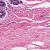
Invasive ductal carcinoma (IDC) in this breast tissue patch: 0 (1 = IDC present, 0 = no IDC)